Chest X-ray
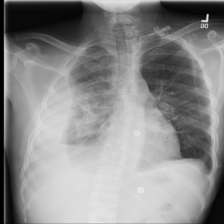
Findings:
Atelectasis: negative
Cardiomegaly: negative
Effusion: positive
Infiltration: positive
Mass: negative
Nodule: negative
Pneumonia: negative
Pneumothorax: negative
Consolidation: negative
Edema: negative
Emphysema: negative
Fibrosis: negative
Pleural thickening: negative
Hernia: negative